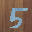
Label: 5